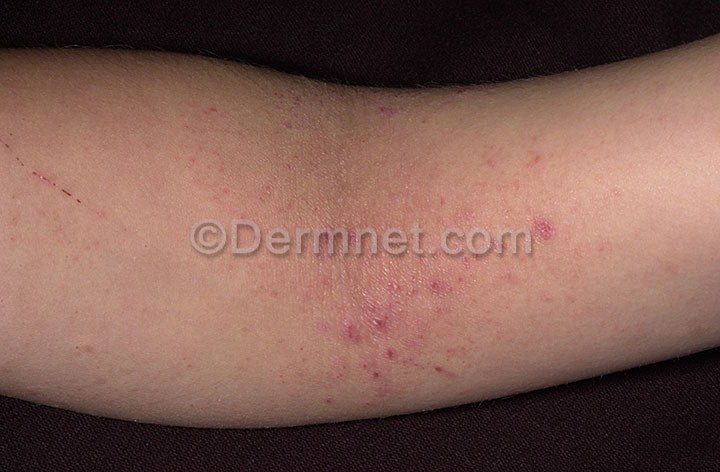
Disease: Atopic Dermatitis Photos